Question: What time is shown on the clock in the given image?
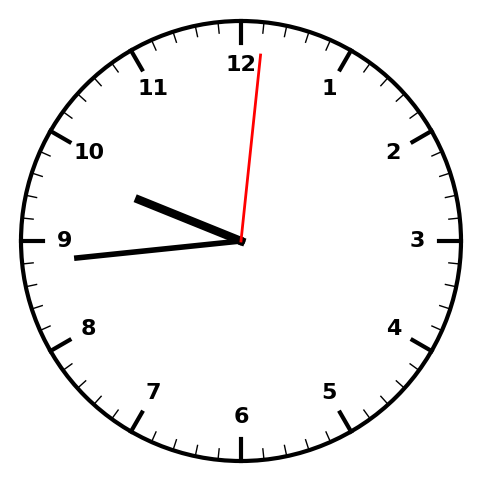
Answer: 09:44:01